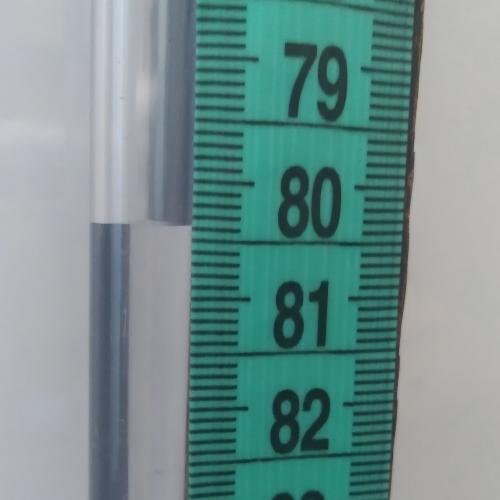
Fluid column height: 80.4 cm